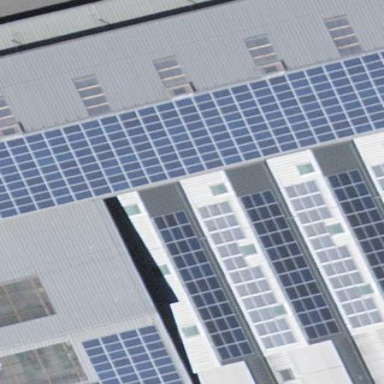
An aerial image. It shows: Solar power generator.